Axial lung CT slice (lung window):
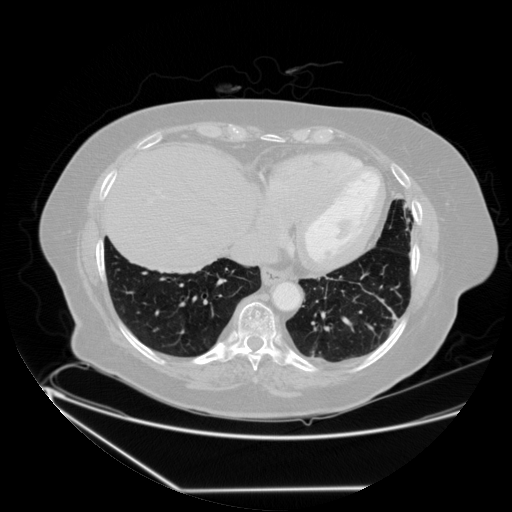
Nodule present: no